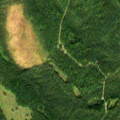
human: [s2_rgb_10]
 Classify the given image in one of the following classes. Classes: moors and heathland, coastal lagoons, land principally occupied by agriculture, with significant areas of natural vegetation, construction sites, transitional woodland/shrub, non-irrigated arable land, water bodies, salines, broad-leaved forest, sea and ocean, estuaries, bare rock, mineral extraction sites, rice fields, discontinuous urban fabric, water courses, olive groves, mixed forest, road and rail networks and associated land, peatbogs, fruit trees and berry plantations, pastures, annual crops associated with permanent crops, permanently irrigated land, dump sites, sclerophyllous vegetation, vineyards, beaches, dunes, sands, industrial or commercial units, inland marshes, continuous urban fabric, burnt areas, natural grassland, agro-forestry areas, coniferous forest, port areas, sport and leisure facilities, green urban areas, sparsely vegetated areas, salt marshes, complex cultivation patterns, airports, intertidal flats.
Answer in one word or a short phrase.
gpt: coniferous forest